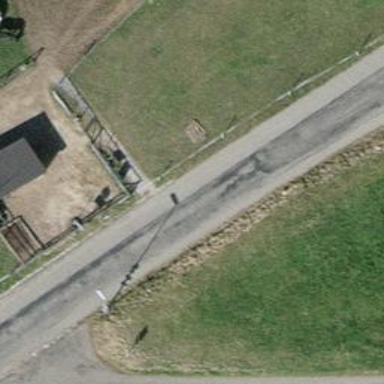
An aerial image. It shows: Gate.